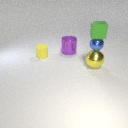
small green rubber cube above small blue metal sphere